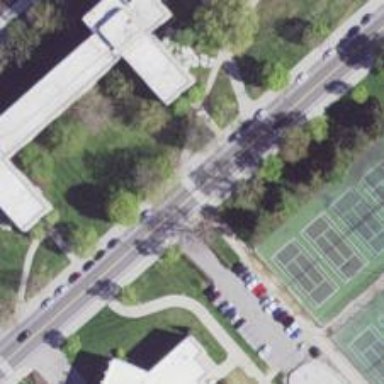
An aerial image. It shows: Secondary road with separate asphalt sidewalk.